Question: When I create a new LWUIT TextField, by default it looks like this:

It comes with that gray line underneath. How can I change the color of that line? I can change the blue text with setFgColor(), but I'd like to change that underline as well. How can I change this?
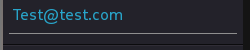
Answer: To change that color, I think that you must get the Nokia source code and modify the parameters in relationship with the 'TextField'. Are you using Nokia SDK 2.0?